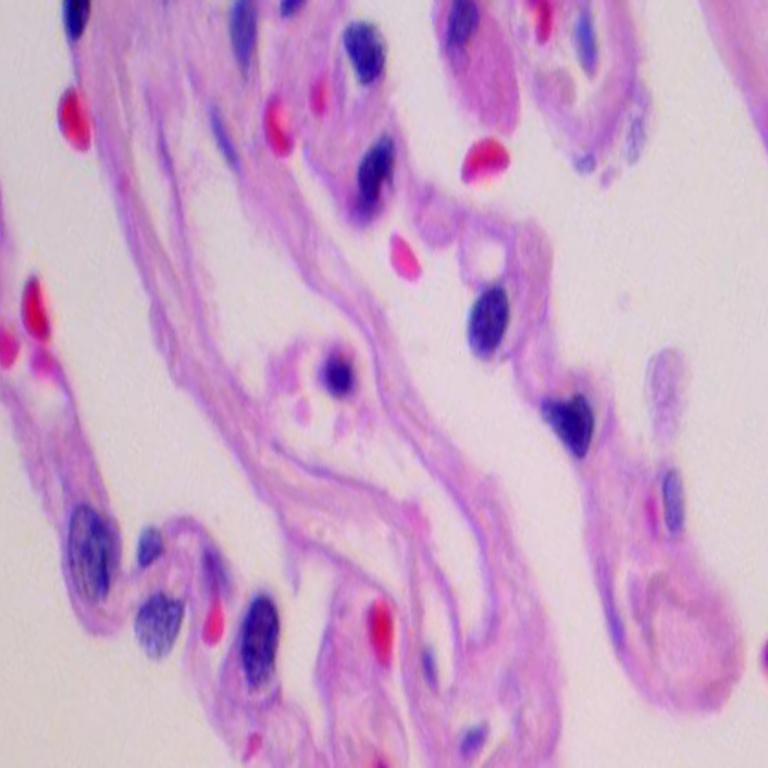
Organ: lung
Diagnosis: benign